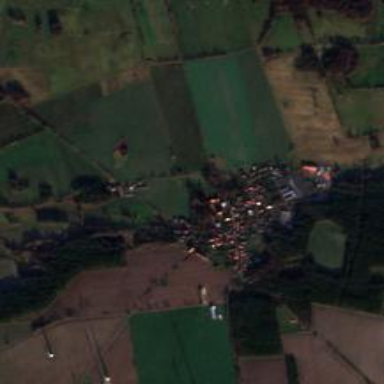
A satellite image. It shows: Village area.